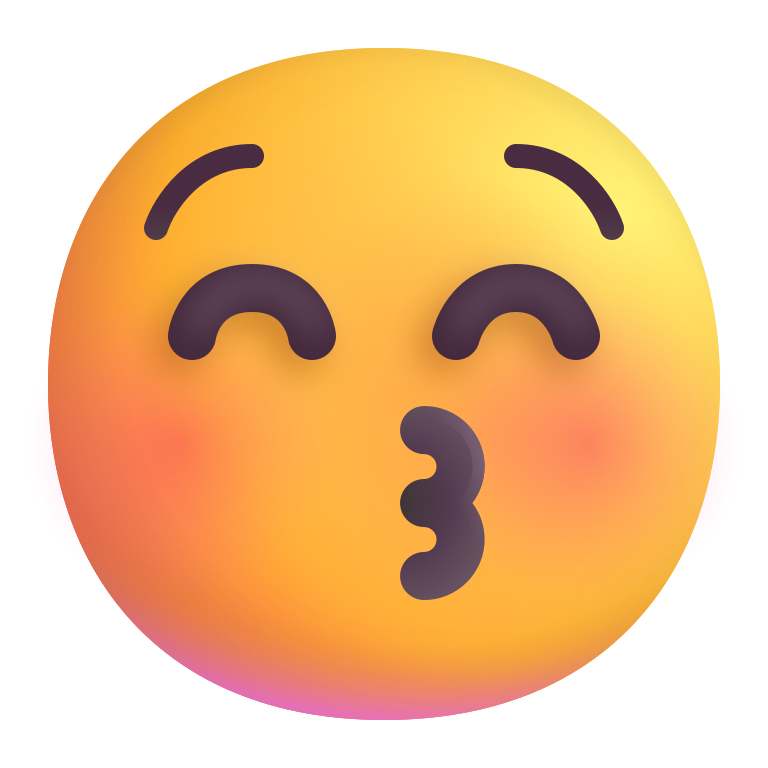
kissing face with closed eyes color